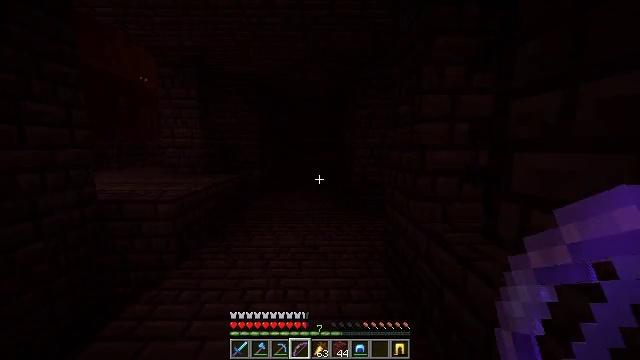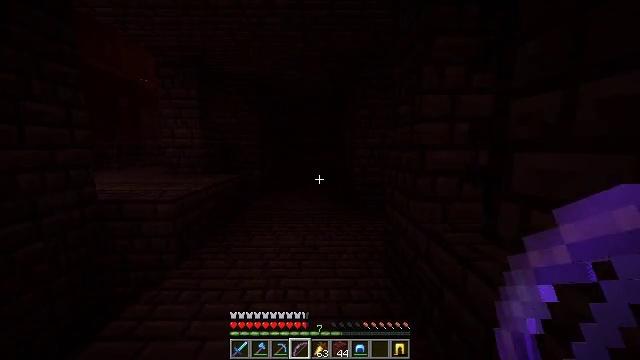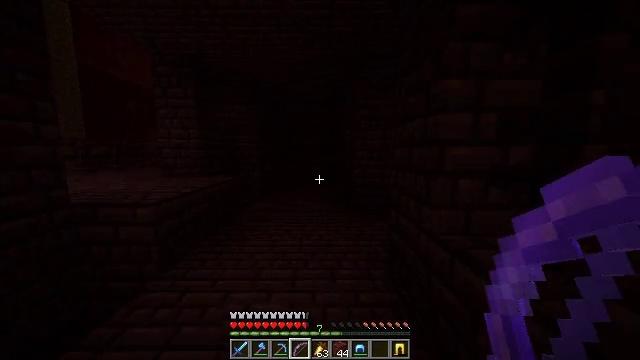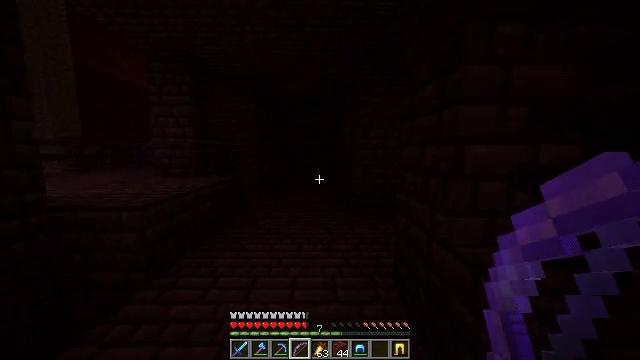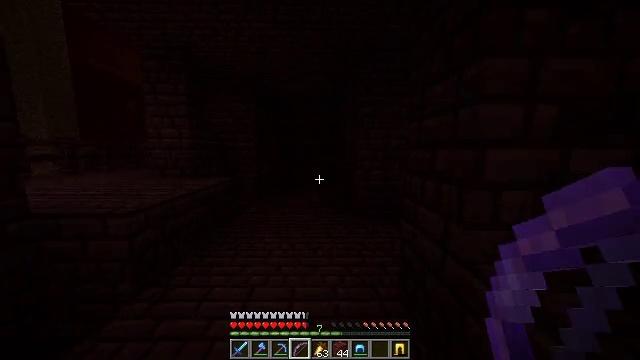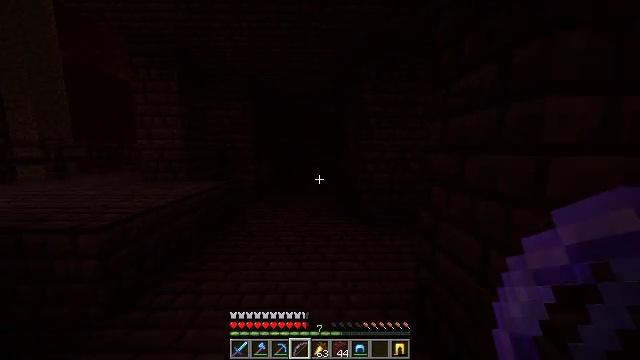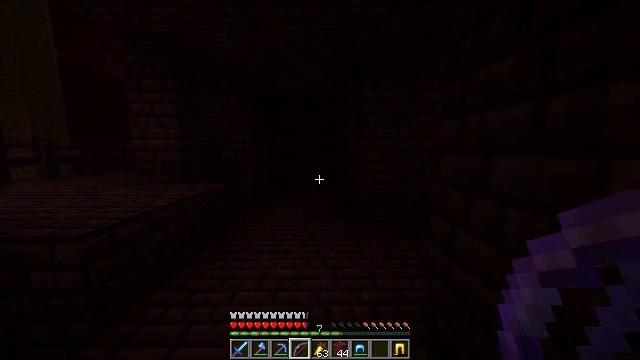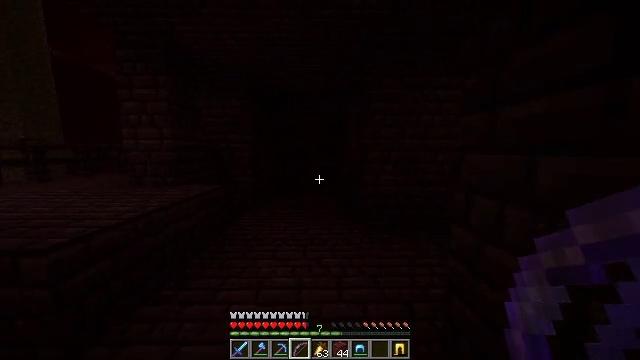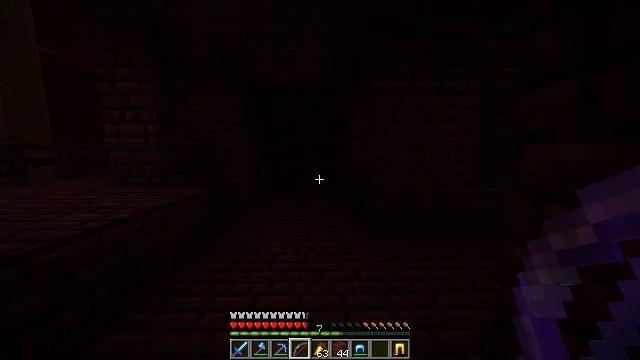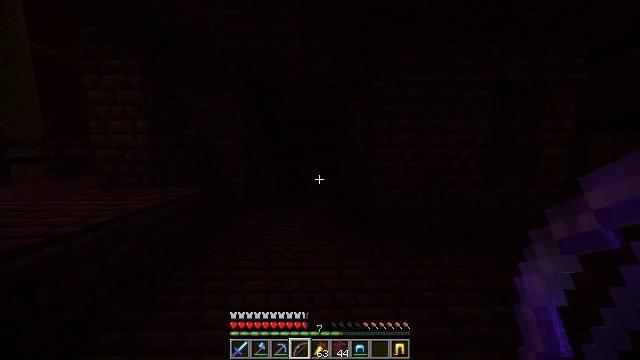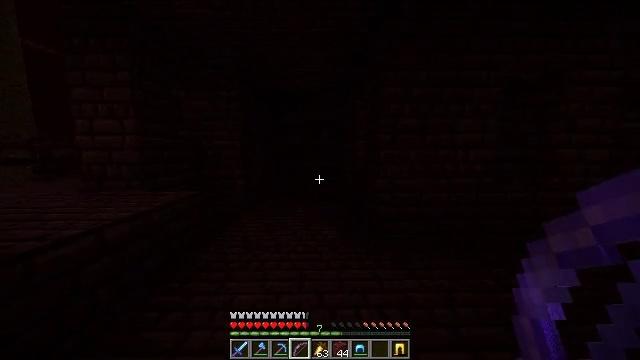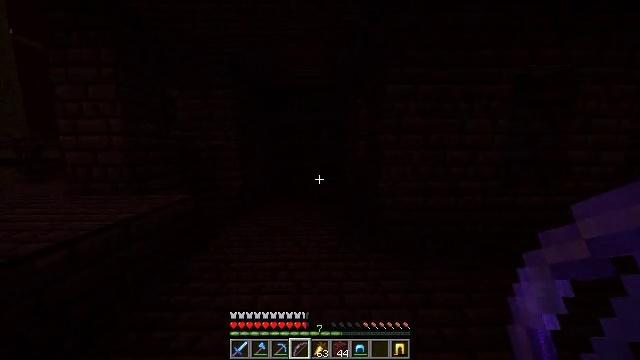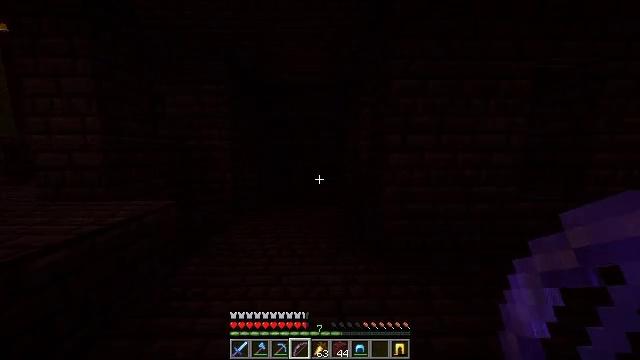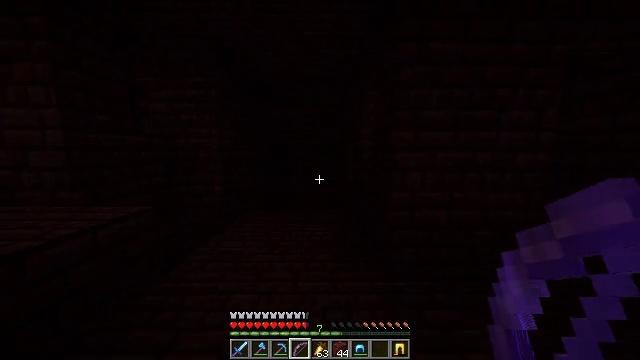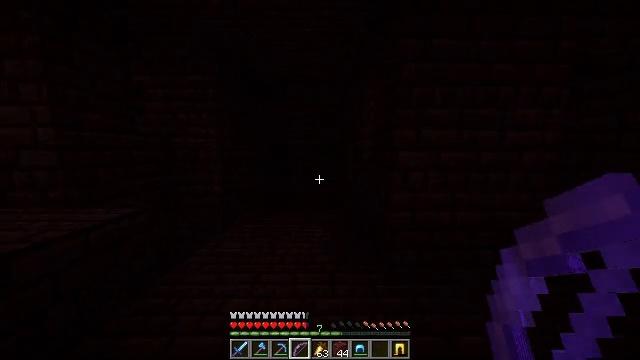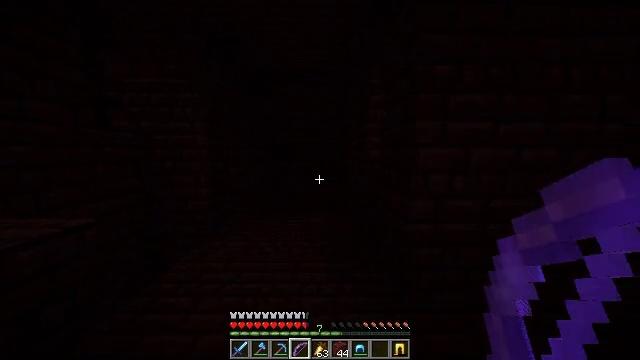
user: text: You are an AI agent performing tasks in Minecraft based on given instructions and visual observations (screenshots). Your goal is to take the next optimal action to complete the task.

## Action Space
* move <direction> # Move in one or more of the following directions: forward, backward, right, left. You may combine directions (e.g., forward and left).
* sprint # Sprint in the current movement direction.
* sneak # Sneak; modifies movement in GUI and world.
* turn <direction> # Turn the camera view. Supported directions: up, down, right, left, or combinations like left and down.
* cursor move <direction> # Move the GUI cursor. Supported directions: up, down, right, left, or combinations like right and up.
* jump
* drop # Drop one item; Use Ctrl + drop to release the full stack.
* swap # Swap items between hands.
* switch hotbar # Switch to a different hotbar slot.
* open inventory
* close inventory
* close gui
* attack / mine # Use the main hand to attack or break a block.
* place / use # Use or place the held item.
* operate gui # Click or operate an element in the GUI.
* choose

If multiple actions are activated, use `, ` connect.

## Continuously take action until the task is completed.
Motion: motion action
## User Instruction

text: Mine dirt from the ground.
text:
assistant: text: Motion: move forward, sprint
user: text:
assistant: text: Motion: move forward, sprint
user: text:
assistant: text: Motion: move forward, sprint
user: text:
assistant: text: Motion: move forward, sprint
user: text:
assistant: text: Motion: move forward, sprint
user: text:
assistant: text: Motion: move forward, sprint
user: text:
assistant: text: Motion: move forward, sprint
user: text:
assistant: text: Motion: move forward, sprint
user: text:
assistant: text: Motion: move forward, sprint
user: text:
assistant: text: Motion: move forward, sprint
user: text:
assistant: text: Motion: move forward, sprint
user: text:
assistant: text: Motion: move forward, sprint
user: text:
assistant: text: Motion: move forward, sprint
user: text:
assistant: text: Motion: move forward, sprint
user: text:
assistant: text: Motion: move forward, sprint
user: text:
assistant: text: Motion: move forward, sprint
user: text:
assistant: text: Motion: move forward, sprint
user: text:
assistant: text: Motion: move forward, sprint
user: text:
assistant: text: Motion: move forward, sprint
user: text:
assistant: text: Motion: move forward, sprint
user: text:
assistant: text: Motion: move forward, sprint
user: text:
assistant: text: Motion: move forward, sprint
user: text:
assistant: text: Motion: move forward, sprint
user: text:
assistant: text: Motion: move forward, sprint
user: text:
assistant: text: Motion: move forward, sprint
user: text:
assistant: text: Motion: move forward, sprint, turn left
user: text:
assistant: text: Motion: move forward, sprint
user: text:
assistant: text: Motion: move forward, sprint
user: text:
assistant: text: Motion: move forward, sprint
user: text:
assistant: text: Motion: move forward, sprint